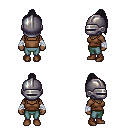
a pixel art fantasy rpg character, female body template, human, dark skin, brown pirate shirt, teal pants, raven long topknot hairstyle, metal helm, white cloth bandages, brown shoes, four views (front, back, left, right), 2x2 character sprite sheet, small pixel art, hard edges, no anti-aliasing